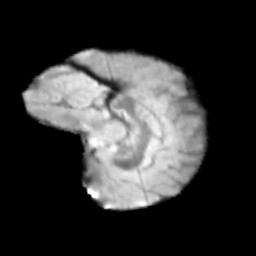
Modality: T2w
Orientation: sagittal
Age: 11
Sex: male
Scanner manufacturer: siemens
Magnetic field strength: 3 T
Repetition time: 3.8 s
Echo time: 0.07 s